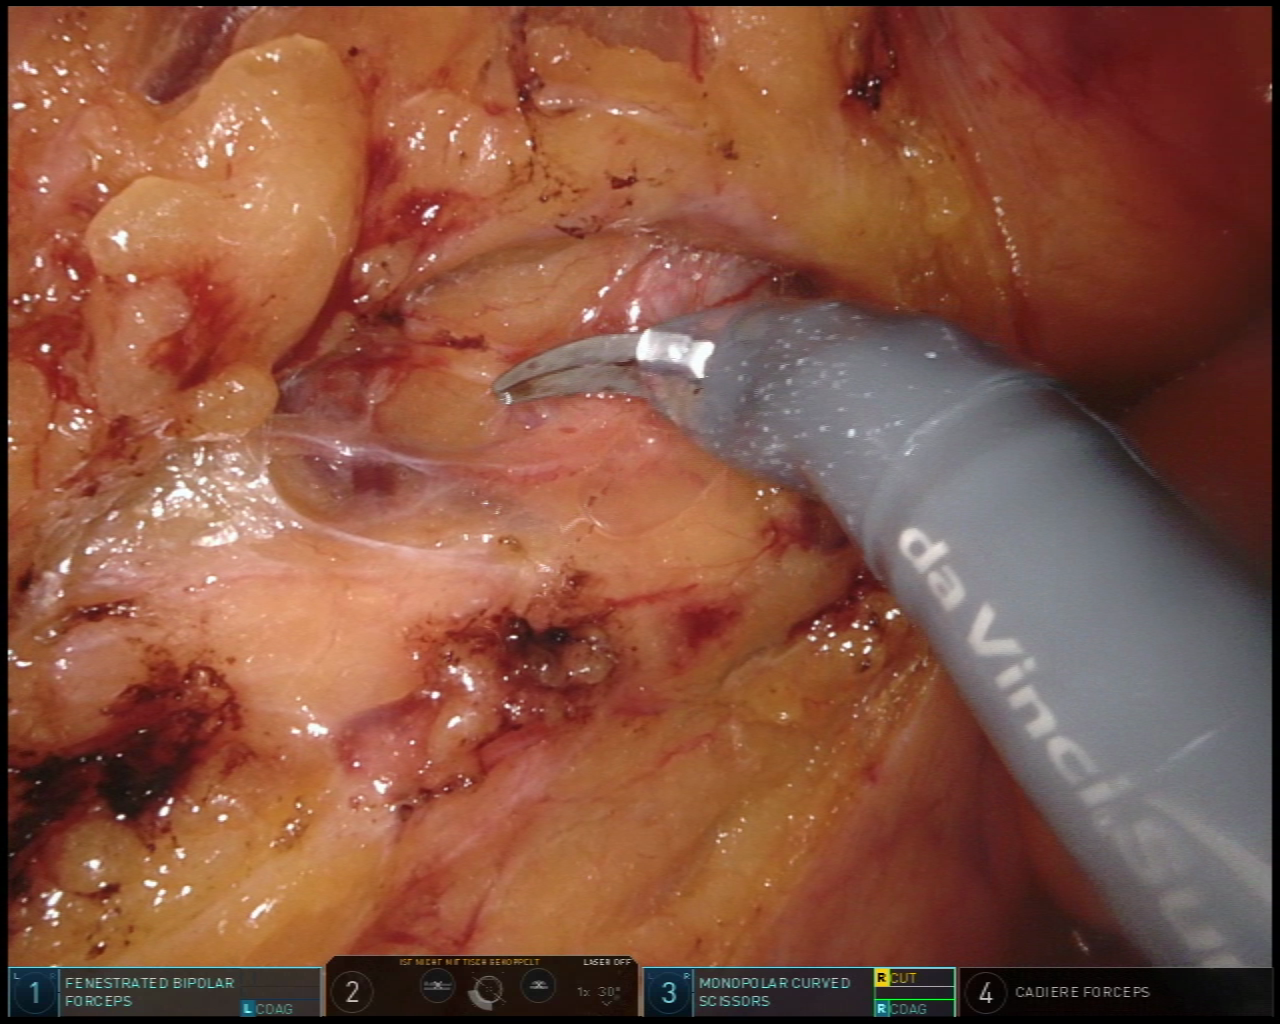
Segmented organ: inferior_mesenteric_artery
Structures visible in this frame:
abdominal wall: no
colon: no
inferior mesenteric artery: yes
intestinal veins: no
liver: no
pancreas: no
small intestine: no
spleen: no
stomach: no
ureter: yes
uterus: no
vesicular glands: no